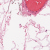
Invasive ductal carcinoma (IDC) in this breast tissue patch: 0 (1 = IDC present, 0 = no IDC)